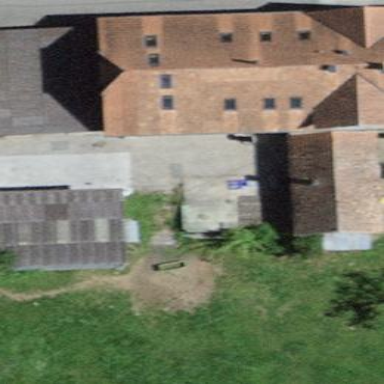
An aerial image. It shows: Farm building.